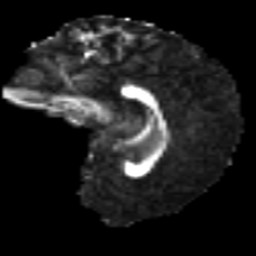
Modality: FA
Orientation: sagittal
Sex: male
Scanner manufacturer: ge
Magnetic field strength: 3 T
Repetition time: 7 s
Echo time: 0.08 s